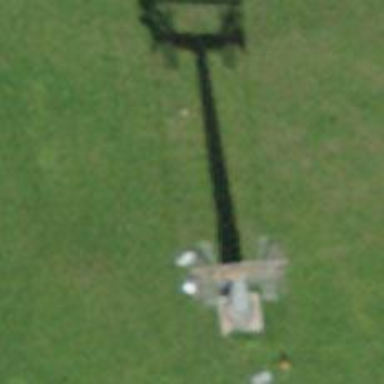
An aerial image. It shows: Pylon used for aerialway.